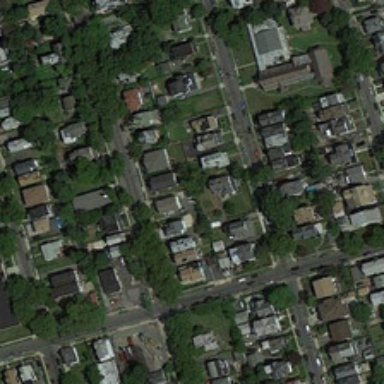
Houses are lined up closely among trees and lawns in each block .